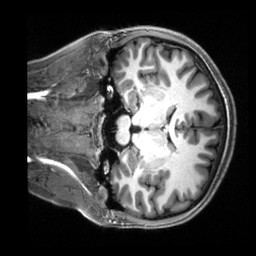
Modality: T1w
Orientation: coronal
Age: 21
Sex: female
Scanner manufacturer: siemens
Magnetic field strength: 3 T
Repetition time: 2.5 s
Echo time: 0.00222 s